Question: When I run '$getIndex()' on my projects node I get an empty array. Why? and am I using it incorrectly?
Here's a fiddle <URL>
'''
angular.module('todo', ['firebase']);
angular.module('todo').controller('TodoCtrl', function($scope, $firebase) {
var projectsUrl = "https://ionic-guide-harry.firebaseio.com/projects/";
var projectRef = new Firebase(projectsUrl);
$scope.projects = $firebase(projectRef);
$scope.projects.$on('loaded', function() {
$scope.keys = $scope.projects.$getIndex();
});
});
'''
'''
<div ng-app="todo" ng-controller="TodoCtrl">
<div ng-view>
{{keys}}
</div>
</div>
'''
Screen cap of my data layout

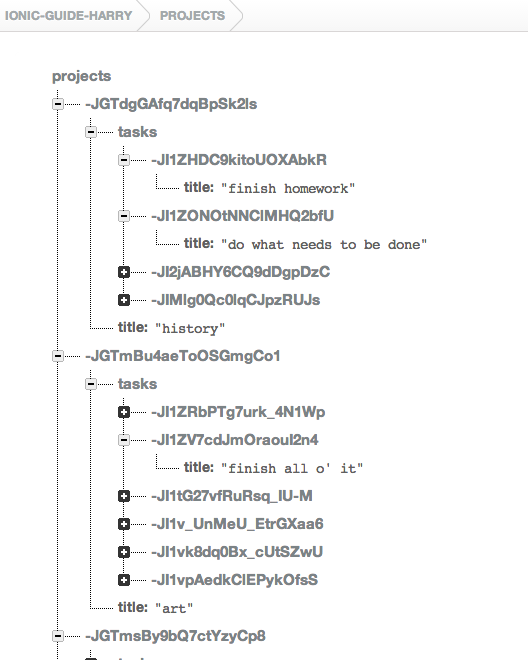
Answer: Seems like it's a known bug and has been fixed. Will be fixed in the upcoming release <URL>
Update: the fix was merged into the <URL>